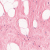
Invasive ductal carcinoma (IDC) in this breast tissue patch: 0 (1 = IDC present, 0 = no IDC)